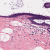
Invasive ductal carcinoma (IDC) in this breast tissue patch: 0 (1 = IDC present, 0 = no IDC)